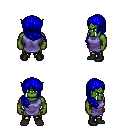
a pixel art fantasy rpg character, male body template, orc, green skin, chain tabard jacket, gold greaves, blue right-swept hairstyle, black shoes, four views (front, back, left, right), 2x2 character sprite sheet, small pixel art, hard edges, no anti-aliasing